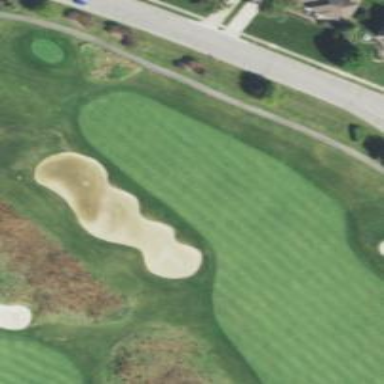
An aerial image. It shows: Sandy area is golf bunker.